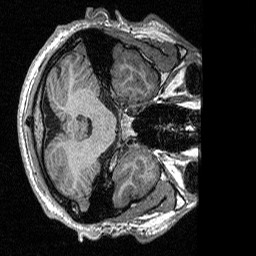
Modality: T1w
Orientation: axial
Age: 23
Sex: male
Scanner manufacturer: siemens
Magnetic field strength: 3 T
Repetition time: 2.3 s
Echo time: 0.00298 s